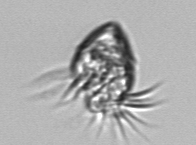
Label: Strombidium_morphotype1